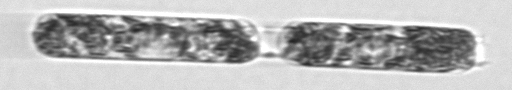
Label: Hemiaulus